Question: I'm trying to prettify the urls within my Angularjs application, but I've had limited success -- I can reach the '"/"' route, but that's it, '"/about"' is unreachable.
> Note: The project is located at ('localhost/myngapp').
## index.html
'''
<!doctype html>
<html lang="en">
<head>
<meta charset="UTF-8">
<base href="myngapp">
<script type="text/javascript" src="http://ajax.googleapis.com/ajax/libs/angularjs/1.2.12/angular.js"></script>
<script type="text/javascript" src="http://ajax.googleapis.com/ajax/libs/angularjs/1.2.12/angular-route.js"></script>
<script type="text/javascript" src="http://localhost/myngapp/public/js/app.js"></script>
</head>
<body data-ng-app="demoApp">
<div data-ng-view></div>
</body>
</html>
'''
## app.js
'''
angular.module('demoApp', ['ngRoute'])
.config(function ($routeProvider, $locationProvider) {
$locationProvider.html5Mode(true);
$routeProvider
.when('/', {
controller: 'homeCtrl',
templateUrl: 'home.html'
})
.when('/about', {
controller: 'aboutCtrl',
templateUrl: 'about.html'
})
.otherwise({ redirectTo: '/' });
})
.controller('homeCtrl', function ($scope) {
$scope.title = 'This is, the App!';
})
.controller('aboutCtrl', function ($scope) {
$scope.title = 'About App!';
});
'''
## .htaccess
'''
<ifModule mod_rewrite.c>
RewriteEngine on
RewriteCond %{REQUEST_FILENAME} -f [OR]
RewriteCond %{REQUEST_FILENAME} -d
RewriteRule ^ - [L]
RewriteRule ^ index.html [L]
</ifModule>
'''
## console.log (http://localhost/myngapp/ || http://localhost/myngapp/about)

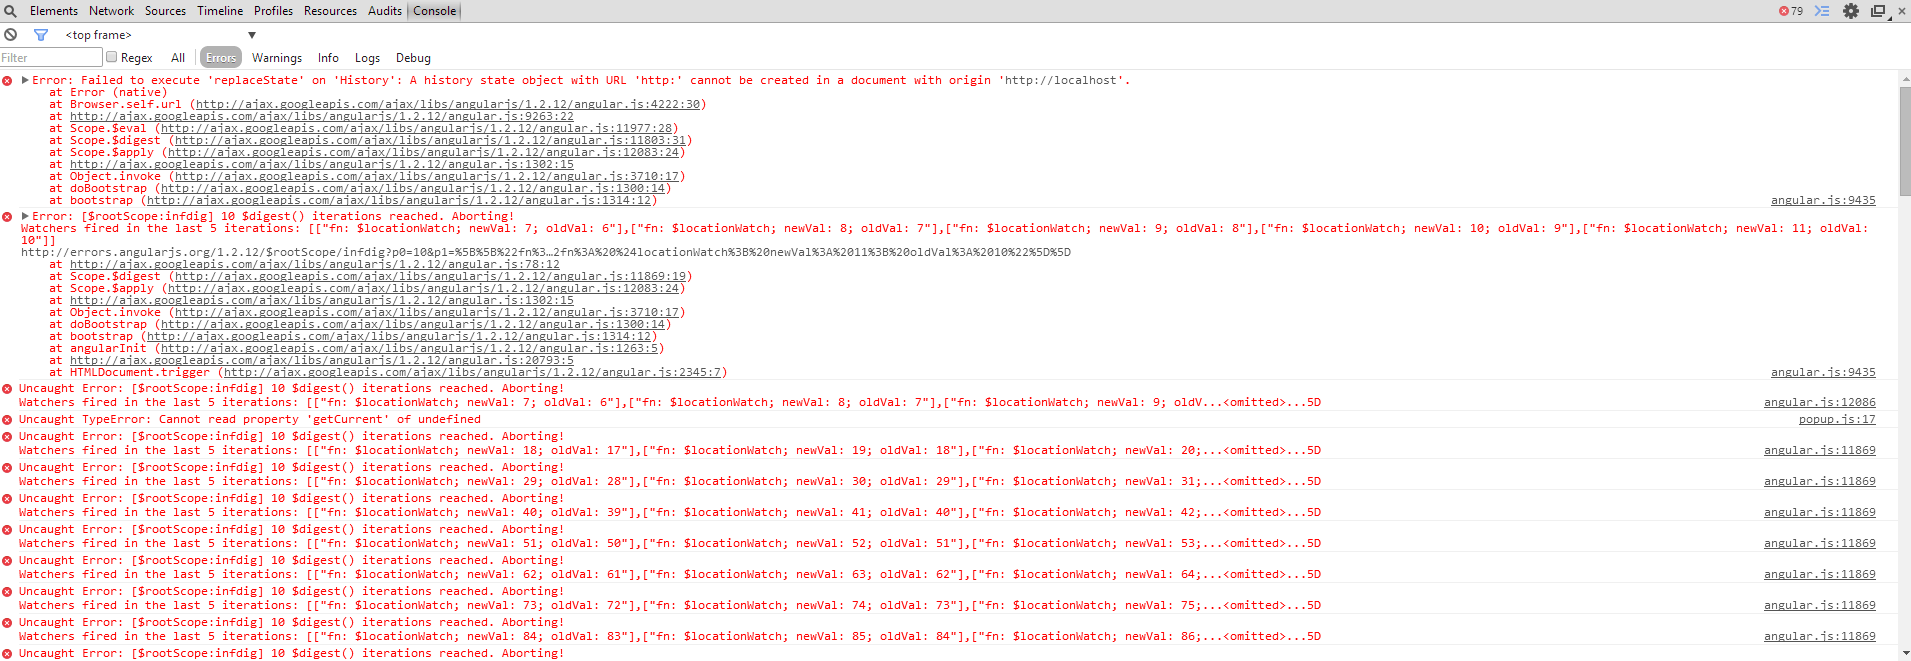
Answer: ## Solved: <base> was the culprit
'''
<head>
<script>
document.write('<base href="' + document.location + '" />');
</script>
</head>
'''
'''
<head>
<base href="/myngapp/">
</head>
'''